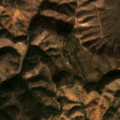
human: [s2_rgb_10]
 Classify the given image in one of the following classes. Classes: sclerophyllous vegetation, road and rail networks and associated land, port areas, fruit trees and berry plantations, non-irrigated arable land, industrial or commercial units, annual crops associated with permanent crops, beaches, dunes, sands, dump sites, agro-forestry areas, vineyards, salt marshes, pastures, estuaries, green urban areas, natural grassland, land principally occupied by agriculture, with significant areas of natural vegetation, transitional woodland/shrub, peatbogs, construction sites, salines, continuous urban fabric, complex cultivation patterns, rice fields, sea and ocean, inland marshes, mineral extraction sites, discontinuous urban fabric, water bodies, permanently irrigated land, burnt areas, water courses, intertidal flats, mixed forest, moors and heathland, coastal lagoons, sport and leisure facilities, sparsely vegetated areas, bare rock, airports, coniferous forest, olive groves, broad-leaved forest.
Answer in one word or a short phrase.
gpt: land principally occupied by agriculture, with significant areas of natural vegetation, agro-forestry areas, broad-leaved forest, transitional woodland/shrub